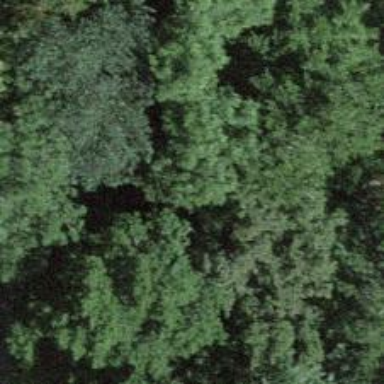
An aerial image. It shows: Row of trees in natural setting.